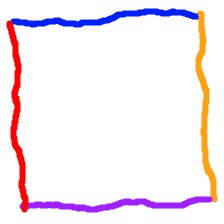
Shape: square